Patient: sex M, age 47
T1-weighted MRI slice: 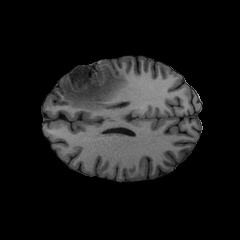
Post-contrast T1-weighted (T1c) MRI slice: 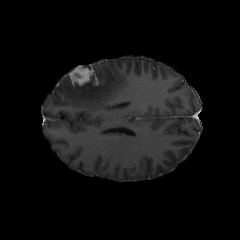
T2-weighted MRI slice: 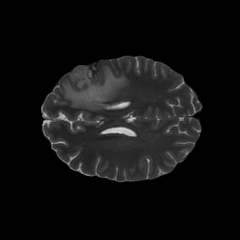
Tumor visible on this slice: yes
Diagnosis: Glioblastoma, IDH-wildtype
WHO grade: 4